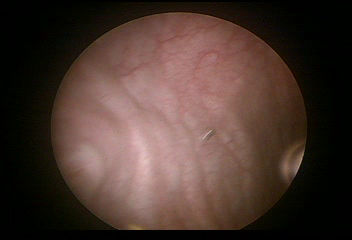
Modality: WLC
Class: Normal mucosa
Bladder cancer association: No